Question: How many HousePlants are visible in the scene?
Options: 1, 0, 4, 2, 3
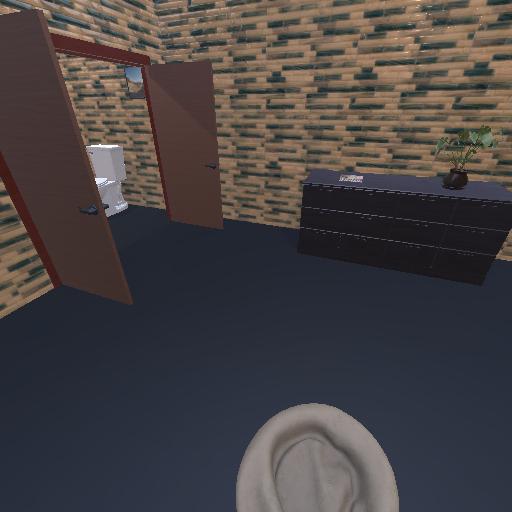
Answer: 1